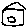
Label: house